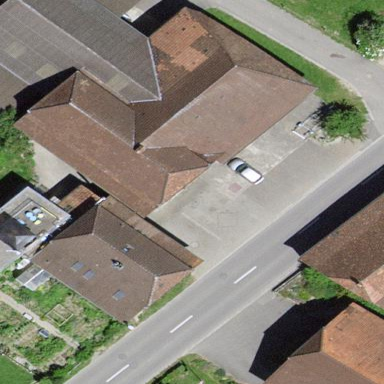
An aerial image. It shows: Garage building.